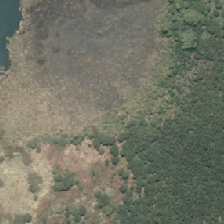
Land cover: herbaceous_freshwater_vege